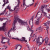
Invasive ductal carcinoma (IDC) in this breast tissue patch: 1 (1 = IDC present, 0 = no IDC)